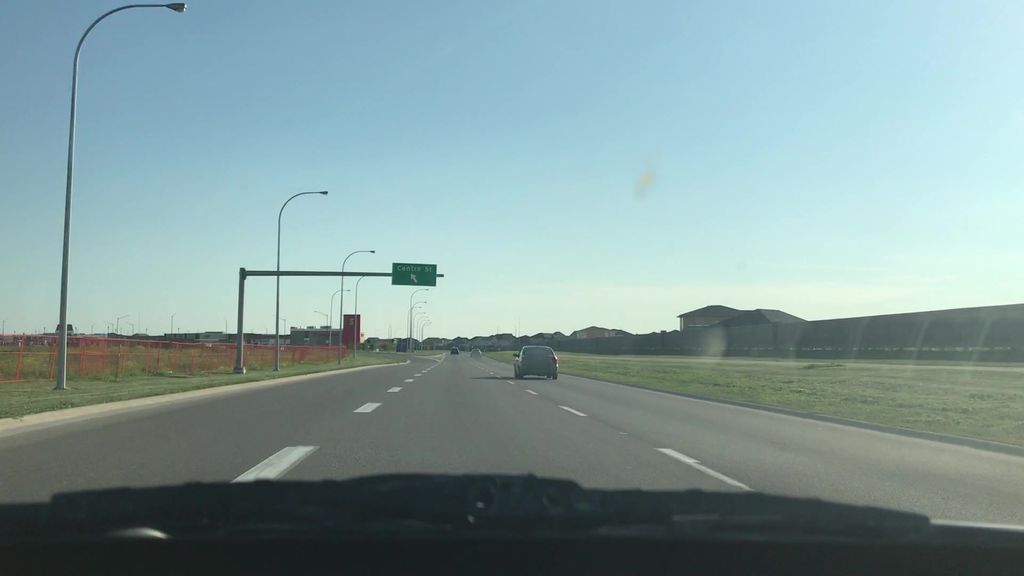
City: winnipeg